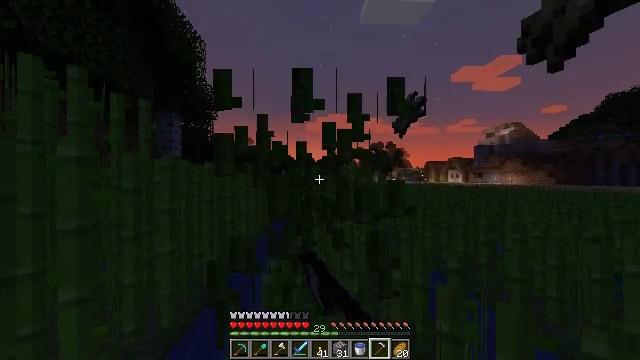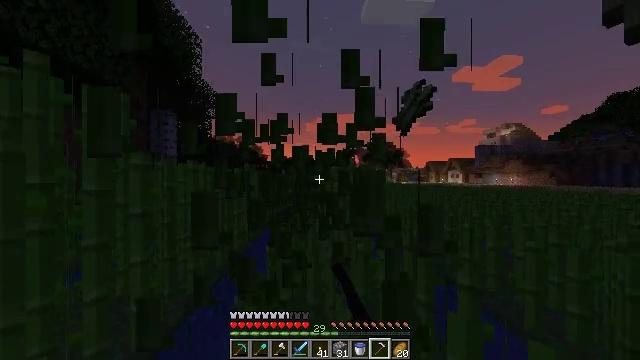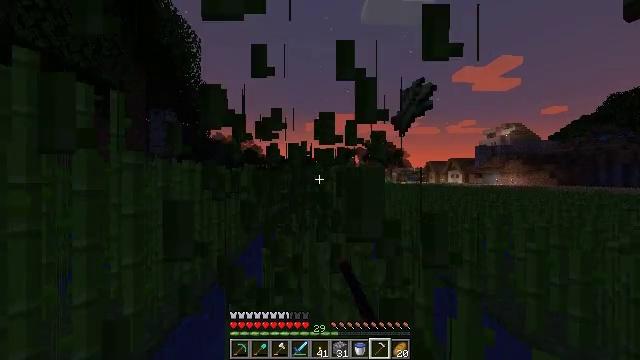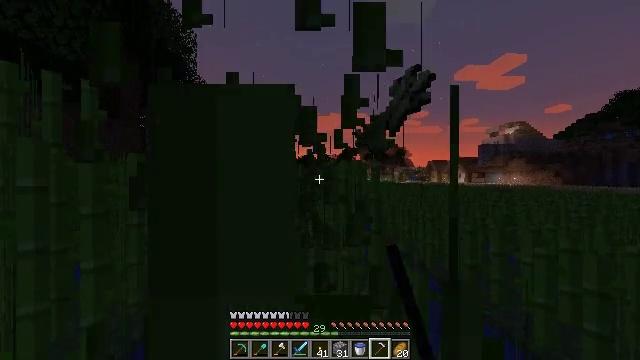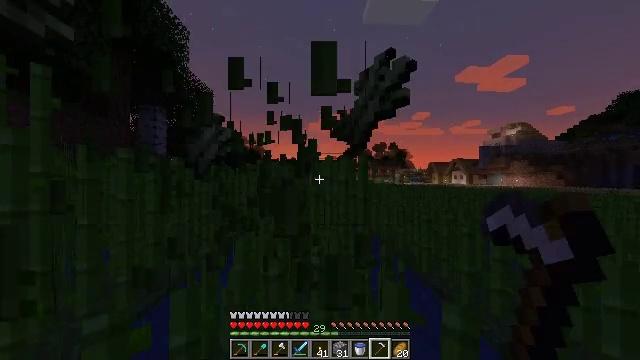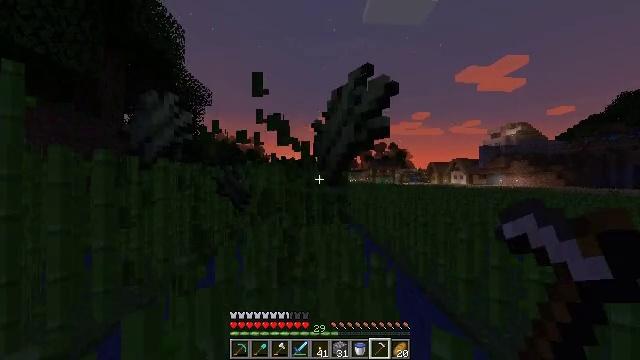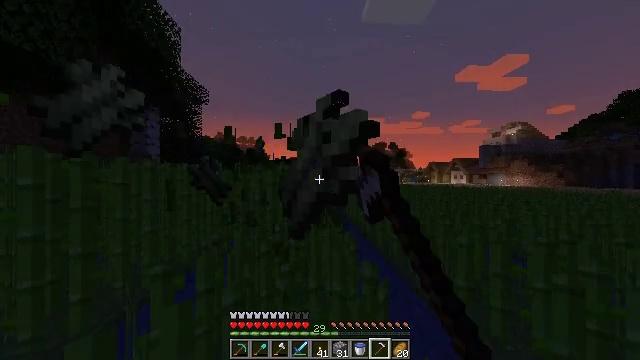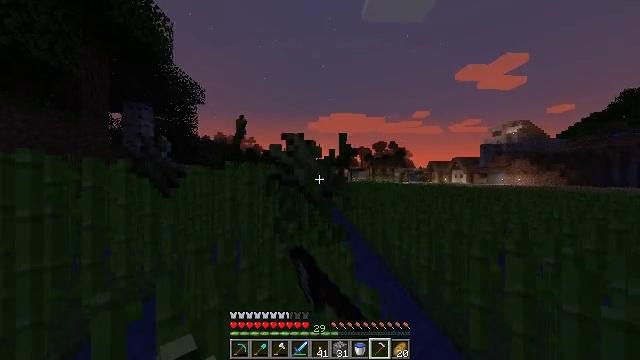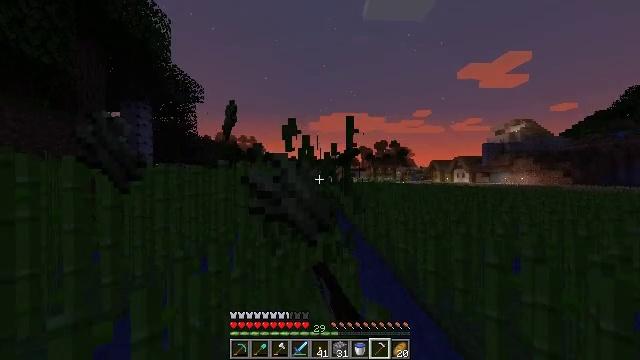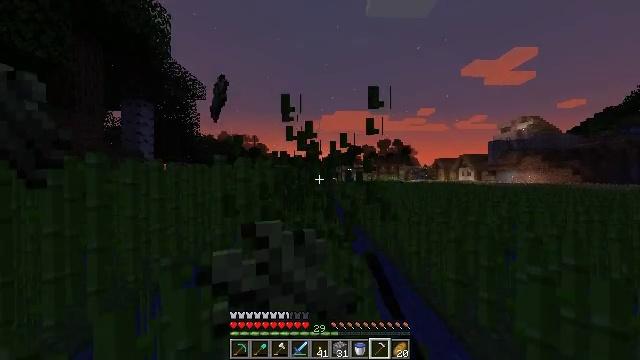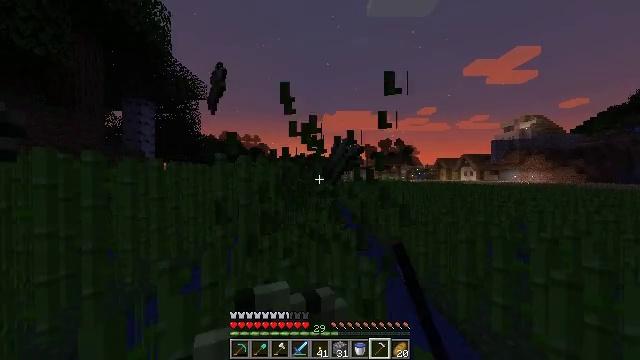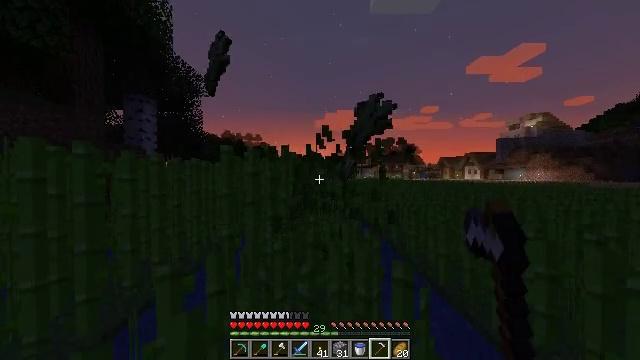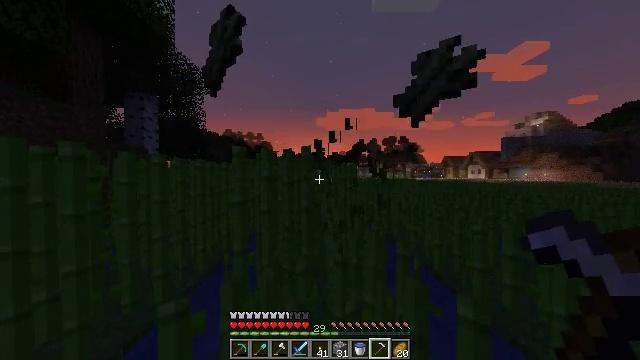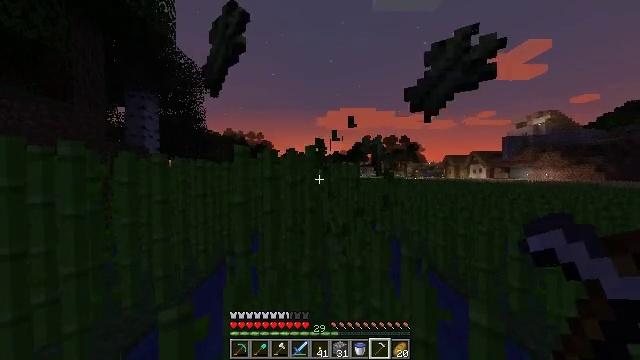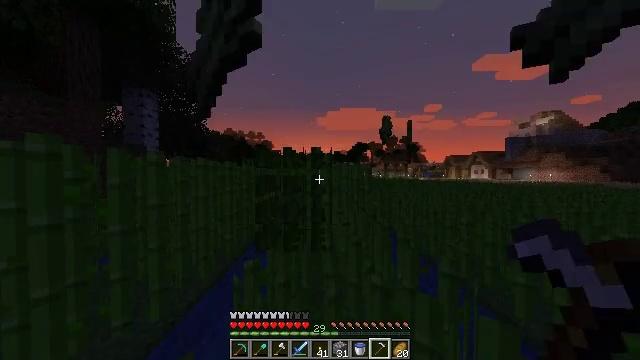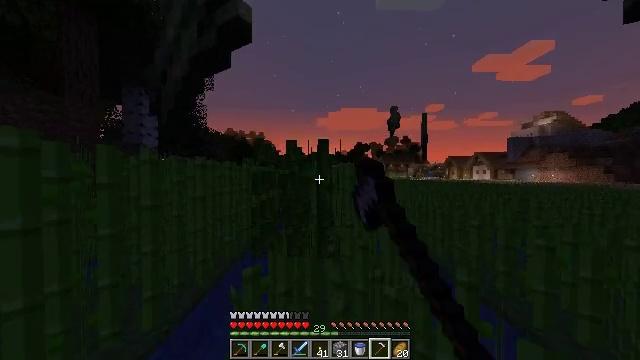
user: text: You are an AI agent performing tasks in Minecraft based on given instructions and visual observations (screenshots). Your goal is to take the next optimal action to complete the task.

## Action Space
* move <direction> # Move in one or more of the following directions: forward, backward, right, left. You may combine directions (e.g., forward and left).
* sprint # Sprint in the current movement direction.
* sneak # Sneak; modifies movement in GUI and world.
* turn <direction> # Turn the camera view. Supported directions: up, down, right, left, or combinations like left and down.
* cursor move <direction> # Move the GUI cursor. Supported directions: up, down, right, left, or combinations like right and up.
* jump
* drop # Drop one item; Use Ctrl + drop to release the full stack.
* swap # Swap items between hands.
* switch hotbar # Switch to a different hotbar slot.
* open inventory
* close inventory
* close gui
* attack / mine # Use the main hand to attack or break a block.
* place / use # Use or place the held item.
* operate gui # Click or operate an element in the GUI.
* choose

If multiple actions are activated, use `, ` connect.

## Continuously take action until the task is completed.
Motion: motion action
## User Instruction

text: Collect sugar cane near water sources.
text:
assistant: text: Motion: move forward and move right, sprint, attack / mine
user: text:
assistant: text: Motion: move forward and move right, sprint, attack / mine
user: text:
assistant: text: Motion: move forward and move right, sprint, attack / mine
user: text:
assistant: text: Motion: move forward and move right, sprint, attack / mine
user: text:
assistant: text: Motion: move forward and move right, sprint, attack / mine
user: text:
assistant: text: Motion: move forward, sprint, attack / mine
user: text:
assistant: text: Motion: move forward, sprint, attack / mine
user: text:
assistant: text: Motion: move forward, sprint, attack / mine
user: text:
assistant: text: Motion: move forward and move left, sprint, attack / mine
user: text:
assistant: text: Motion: move forward and move left, sprint, attack / mine
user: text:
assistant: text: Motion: move forward and move left, sprint, attack / mine
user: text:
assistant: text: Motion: move forward and move left, sprint, attack / mine
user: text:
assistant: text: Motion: move forward and move left, sprint, attack / mine
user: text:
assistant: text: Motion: move forward, sprint, attack / mine
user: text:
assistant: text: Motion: move forward, sprint, attack / mine
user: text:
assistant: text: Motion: move forward, sprint, attack / mine
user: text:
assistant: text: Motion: move forward, sprint, attack / mine
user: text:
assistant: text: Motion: move forward, sprint, attack / mine
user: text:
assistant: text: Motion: move forward and move right, sprint, attack / mine
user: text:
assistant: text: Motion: move forward and move right, sprint, attack / mine
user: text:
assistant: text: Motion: move forward and move right, sprint, attack / mine
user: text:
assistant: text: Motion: move forward, sprint, attack / mine
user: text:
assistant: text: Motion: move forward, sprint, attack / mine
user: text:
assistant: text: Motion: move forward, sprint, attack / mine
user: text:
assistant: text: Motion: move forward and move left, sprint, attack / mine
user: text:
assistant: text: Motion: move forward and move left, sprint, attack / mine
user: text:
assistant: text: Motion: move forward and move left, sprint, attack / mine
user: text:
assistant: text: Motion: move forward, sprint, attack / mine
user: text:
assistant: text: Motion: move forward, sprint, attack / mine
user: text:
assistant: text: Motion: move forward and move right, sprint, attack / mine